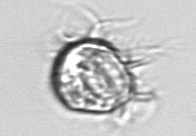
Label: Leegaardiella_ovalis